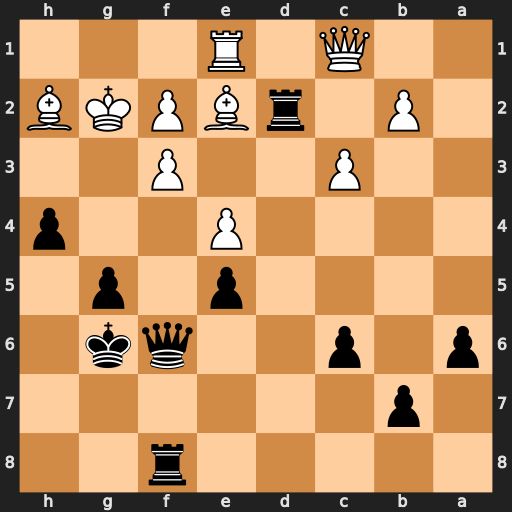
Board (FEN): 5r2/1p6/p1p2qk1/4p1p1/4P2p/2P2P2/1P1rBPKB/2Q1R3
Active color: b
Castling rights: -
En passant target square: -
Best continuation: Rxe2 Rxe2 Qxf3+